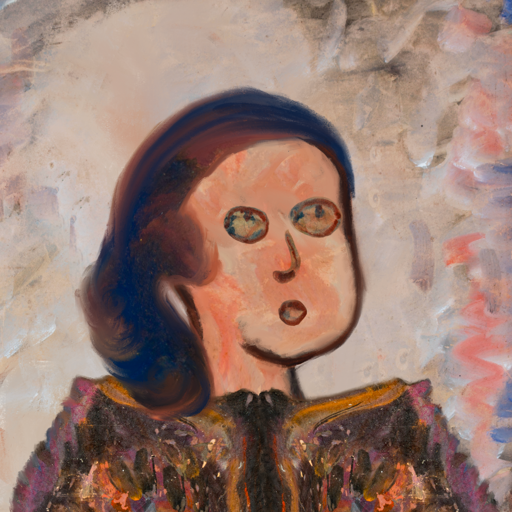
Background: Roy_Bahadur, Head And Neck Side: Roy_Bahadur, Face Side: Orphan, Bust: Gypsy_Queen, Hair Side: Mother_And_Son_Son, Head Accessory: Blank, Second Necklace: Blank, Necklace: Blank, Baby: Blank